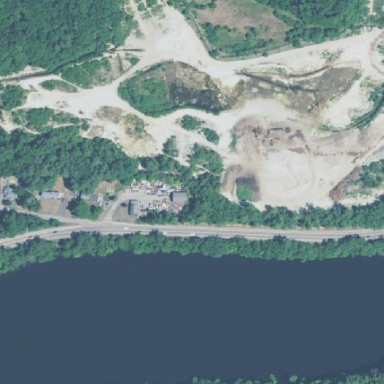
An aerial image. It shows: Quarry area.